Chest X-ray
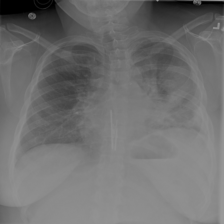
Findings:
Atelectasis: negative
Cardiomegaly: negative
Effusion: negative
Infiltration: positive
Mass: negative
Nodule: negative
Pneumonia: negative
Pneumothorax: negative
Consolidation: negative
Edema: negative
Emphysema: negative
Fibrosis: negative
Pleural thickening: positive
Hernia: negative